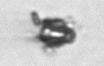
Label: detritus_transparent